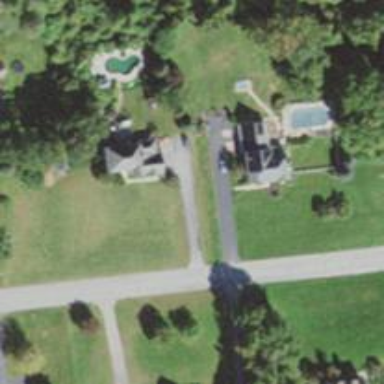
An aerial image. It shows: Residential driveway serving as service road.